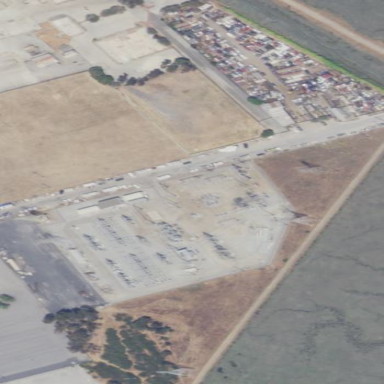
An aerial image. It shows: Power substation.